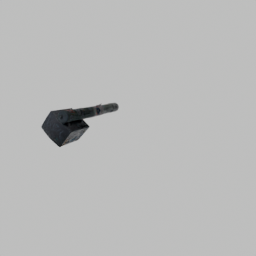
Label: architecture